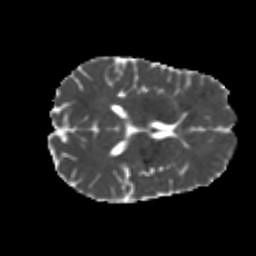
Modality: MD
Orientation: axial
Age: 25
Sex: male
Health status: healthy
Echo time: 0.074 s